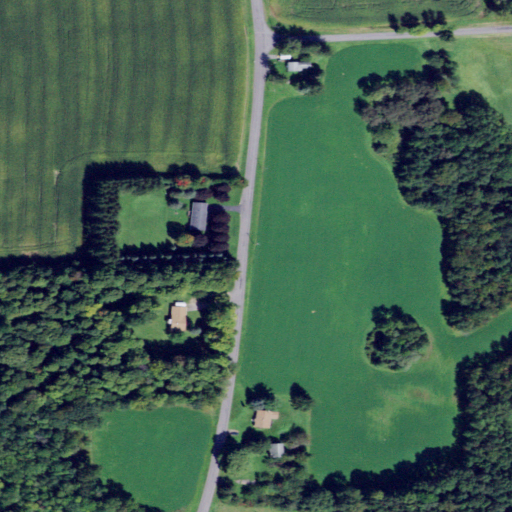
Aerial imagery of mountain in New York named Berry Hump containing cultivated crops, woody wetlands, pasture, open development, low intensity development, evergreen forest, and medium intensity development